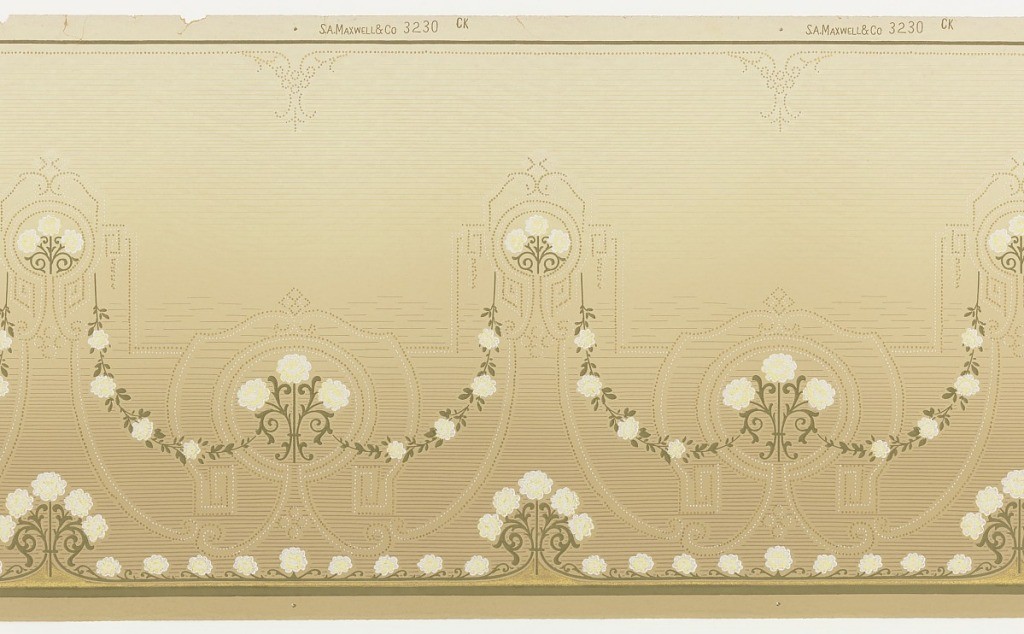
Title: Frieze
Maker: Maxwell & Co., S.A., Chicago, Illinois, USA
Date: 1905–1915
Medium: Machine-printed paper
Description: A repeating design reminiscent of a hand mirror containing a three-flower group framed by four circles of dots contained within a dotted curved border. Connected by garlands and dotted curves to complementary design on an irregular striated background within bottom borders of garlands and horizontal stripes and top borders of dotted ornament. Printed in white, pale yellow, blue-green, gold, taupe and beige.